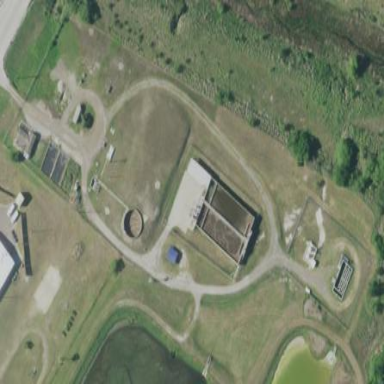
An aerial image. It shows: Wastewater plant.